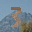
Label: 3